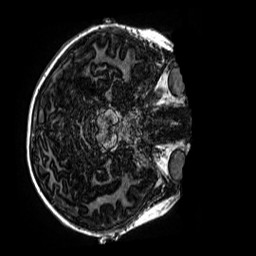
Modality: MP2RAGE
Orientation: axial
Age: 9
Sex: male
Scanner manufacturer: siemens
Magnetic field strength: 3 T
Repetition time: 4 s
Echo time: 0.00299 s